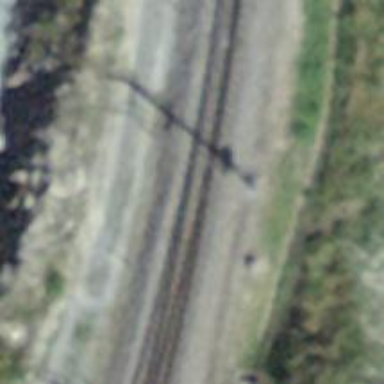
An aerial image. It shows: Catenary mast for power lines.